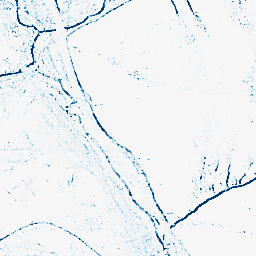
Category: morphological
Decomposition family: morphological_square
Decomposition parameters: operation: closing
size: 3
Upsampling method: sinc_hamming
Upsampling parameters: scale: 8
kernel_size: 8
Upsampling scale: 8